Field crop: maize
Growth stage: 2
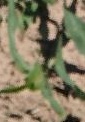
Species: maize